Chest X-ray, PA view. Patient: 65 years old, sex F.
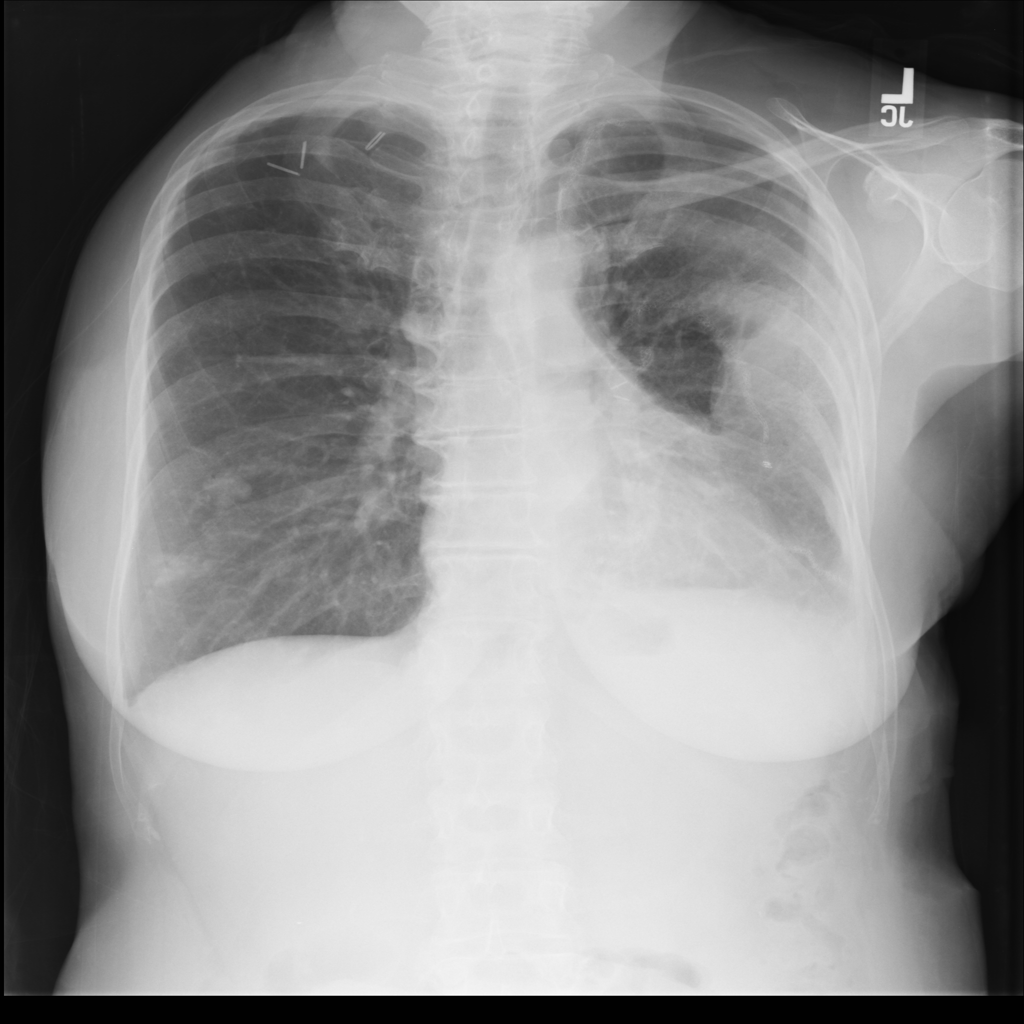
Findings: Nodule, Mass